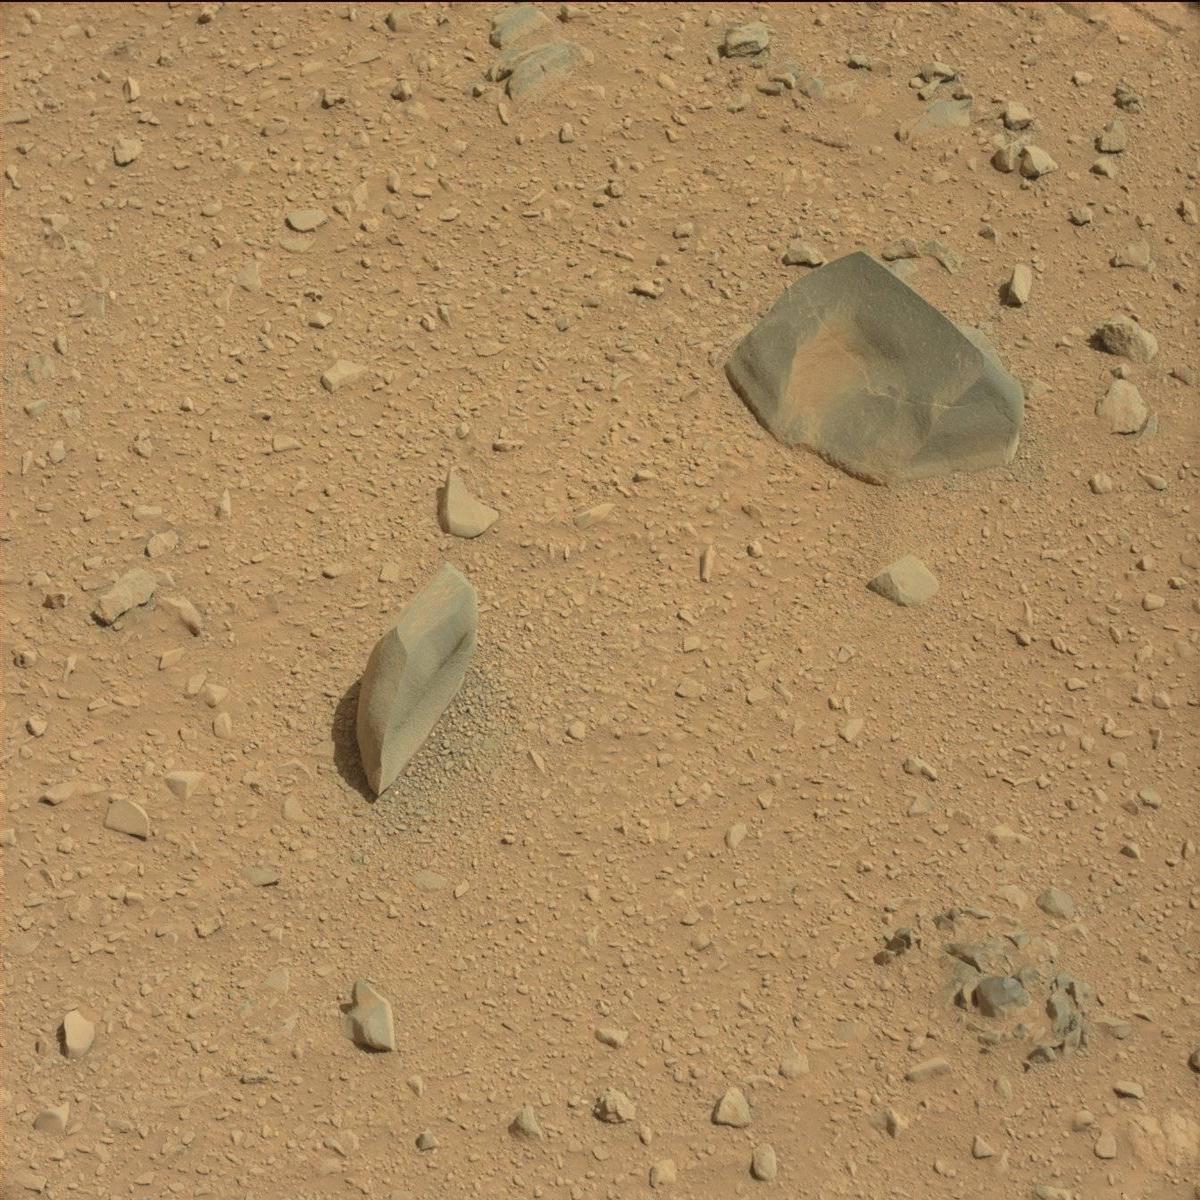
Terrain classes present: Bedrock, Rock, Sand / Soil